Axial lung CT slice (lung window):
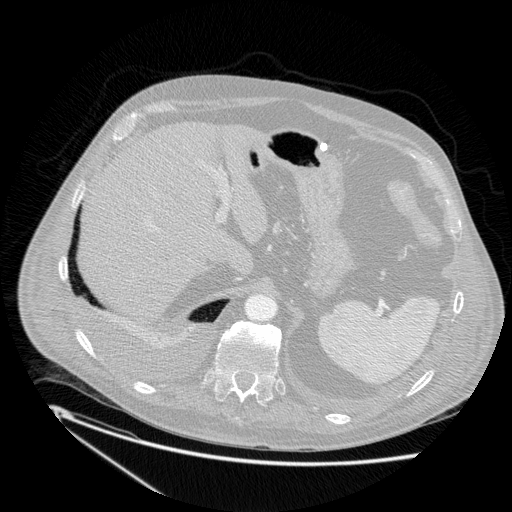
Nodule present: no